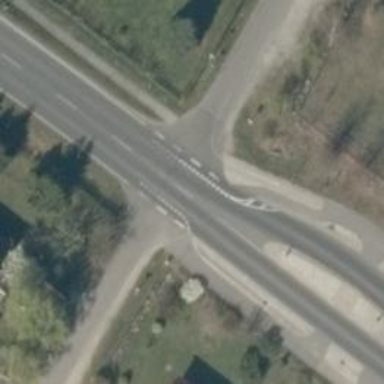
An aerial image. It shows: Asphalt cycleway.